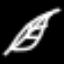
Label: leaf